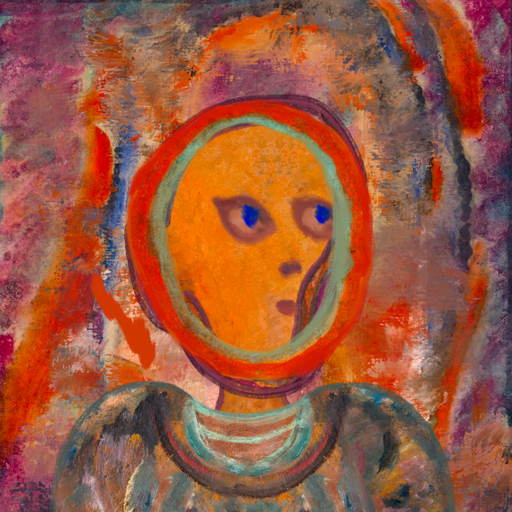
Background: Experience, Head And Neck Side: Hypocrite_w_Hair, Face Side: Mother_And_Son_Mother, Bust: Boggyland, Hair Side: Sisters, Head Accessory: Blank, Second Necklace: Blank, Necklace: Blank, Baby: Blank